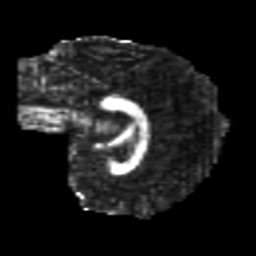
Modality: FA
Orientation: sagittal
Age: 22
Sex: female
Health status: healthy
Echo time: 0.074 s